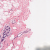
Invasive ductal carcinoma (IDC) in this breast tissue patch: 0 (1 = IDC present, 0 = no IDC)